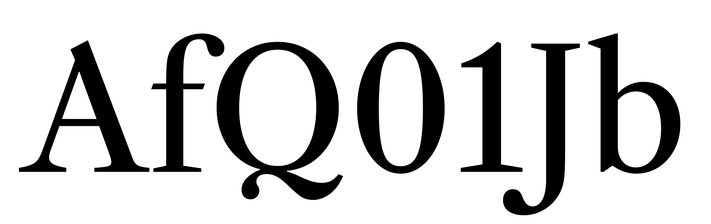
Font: LibreCaslonText_Regular